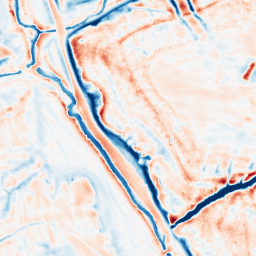
Category: edge_preserving
Decomposition family: bilateral
Decomposition parameters: d: 21
sigma_color: 50
sigma_space: 50
Upsampling method: bilinear
Upsampling parameters: scale: 8
Upsampling scale: 8